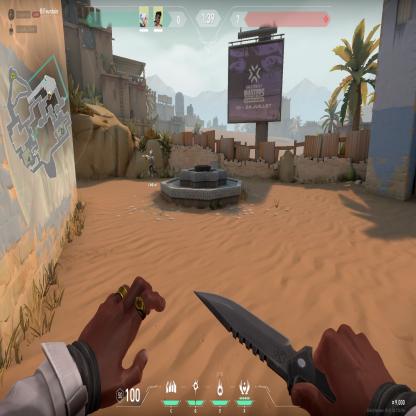
Label: teammate